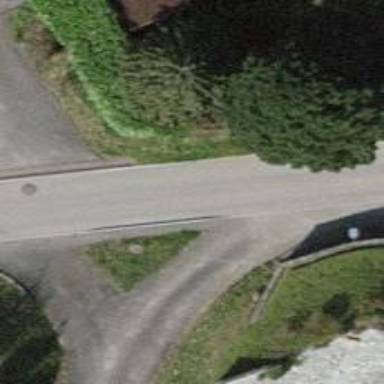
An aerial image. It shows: Asphalt sidewalk.